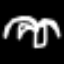
Label: palm tree